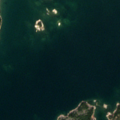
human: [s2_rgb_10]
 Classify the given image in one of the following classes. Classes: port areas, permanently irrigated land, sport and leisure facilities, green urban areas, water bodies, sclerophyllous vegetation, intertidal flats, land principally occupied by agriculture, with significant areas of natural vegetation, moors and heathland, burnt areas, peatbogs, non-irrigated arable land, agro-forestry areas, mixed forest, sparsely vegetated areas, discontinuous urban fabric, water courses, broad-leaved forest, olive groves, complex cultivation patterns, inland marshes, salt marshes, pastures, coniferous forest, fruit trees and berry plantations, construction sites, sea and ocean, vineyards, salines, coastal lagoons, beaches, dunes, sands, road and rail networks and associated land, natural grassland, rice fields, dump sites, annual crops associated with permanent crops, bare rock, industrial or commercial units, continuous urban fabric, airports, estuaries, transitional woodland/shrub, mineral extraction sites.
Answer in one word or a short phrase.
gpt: coniferous forest, mixed forest, sea and ocean